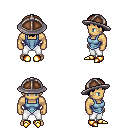
a pixel art fantasy rpg character, male body template, human, tanned skin, blue vest, white pants, black plain hairstyle, chain helm, gold boots, four views (front, back, left, right), 2x2 character sprite sheet, small pixel art, hard edges, no anti-aliasing